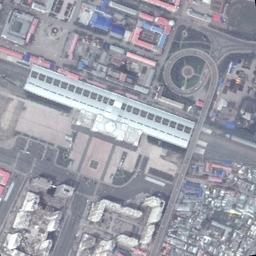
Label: railway_station